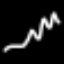
Label: squiggle